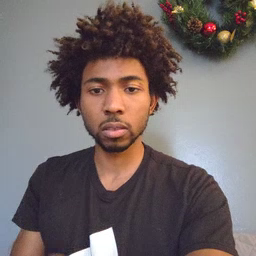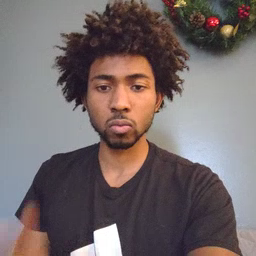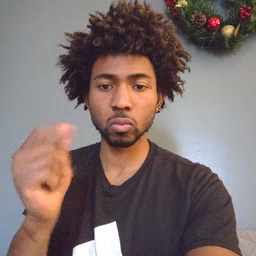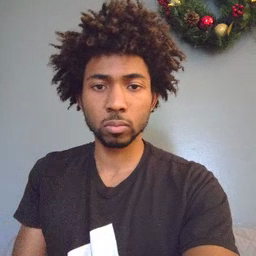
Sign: dog